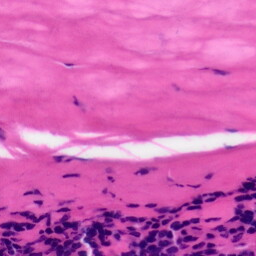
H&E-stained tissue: Tonsil